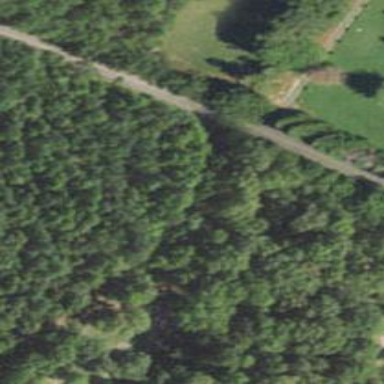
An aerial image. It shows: Driveway leading to service road.